Field crop: maize
Growth stage: 2
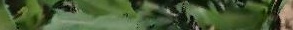
Species: maize